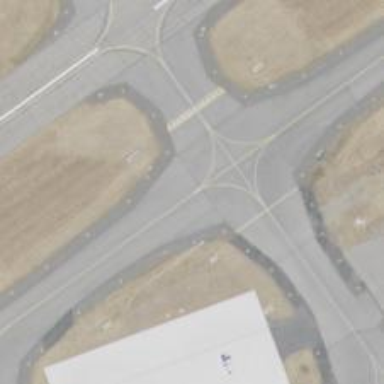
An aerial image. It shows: Image of taxiway at airport.